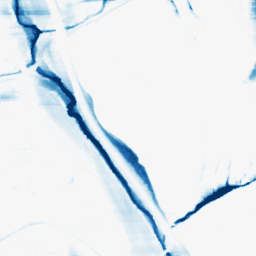
Category: morphological
Decomposition family: morphological_rect
Decomposition parameters: operation: closing
width: 50
height: 5
Upsampling method: cubic_mitchell
Upsampling parameters: scale: 2
Upsampling scale: 2